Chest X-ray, PA view. Patient: 52 years old, sex F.
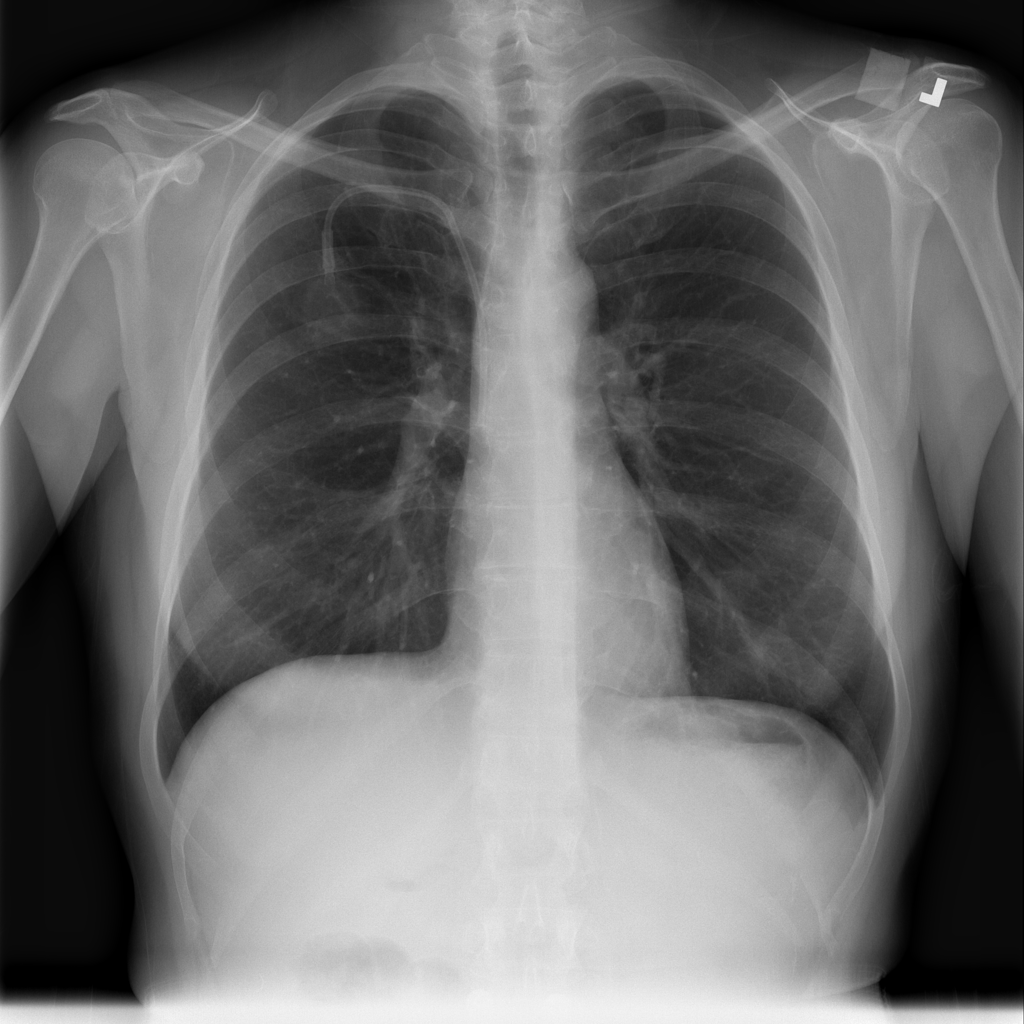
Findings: No Finding